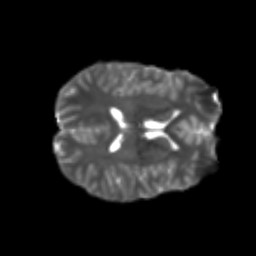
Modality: T2w
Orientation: axial
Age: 21
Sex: male
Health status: healthy
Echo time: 0.074 s